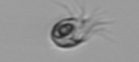
Label: Balanion